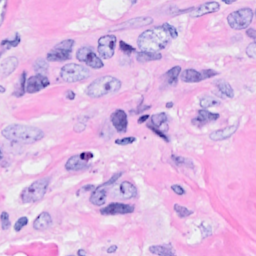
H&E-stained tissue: Breast